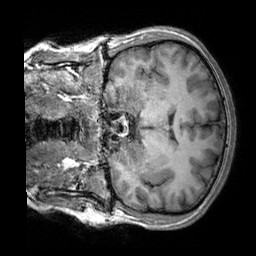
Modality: T1w
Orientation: coronal
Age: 24
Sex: male
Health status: healthy
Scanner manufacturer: siemens
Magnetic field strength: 3 T
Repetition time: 2.3 s
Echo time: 0.00303 s